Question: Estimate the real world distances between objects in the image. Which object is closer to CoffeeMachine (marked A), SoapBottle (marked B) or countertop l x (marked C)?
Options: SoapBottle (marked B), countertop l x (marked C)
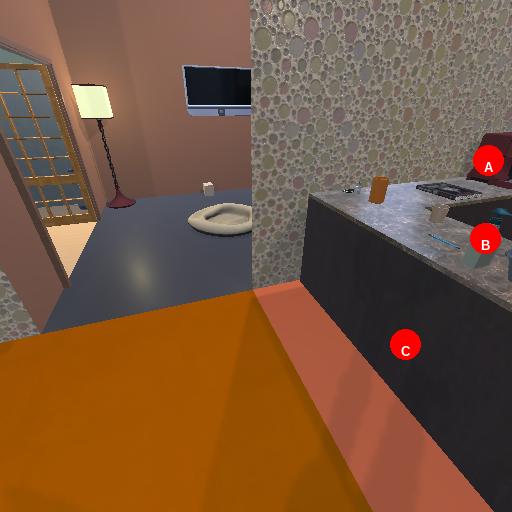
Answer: SoapBottle (marked B)